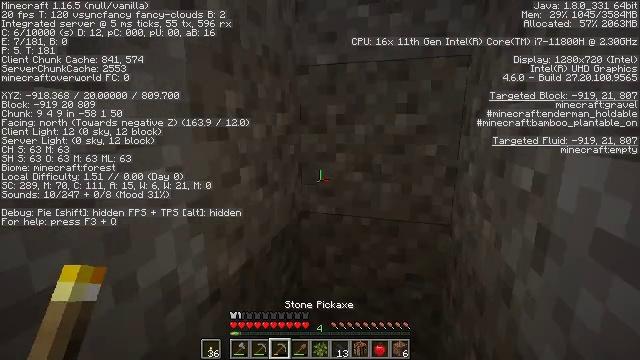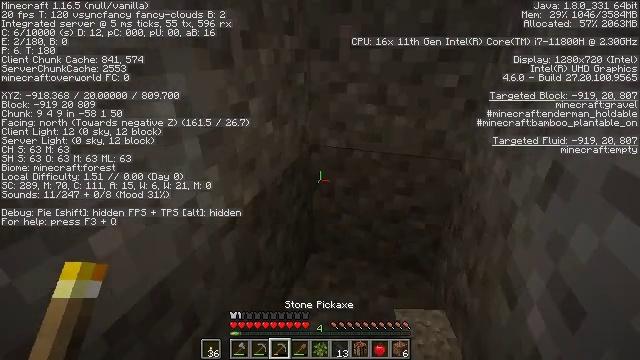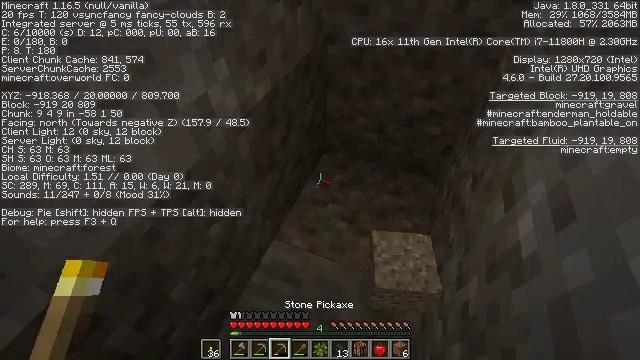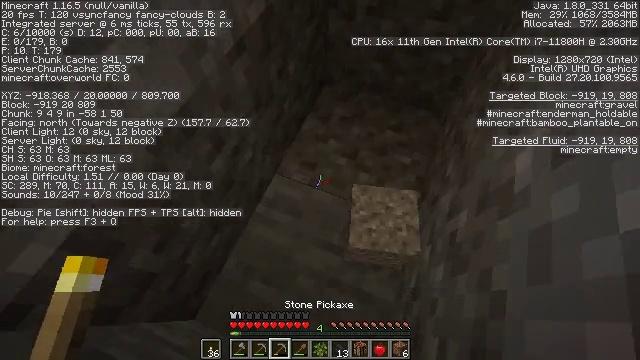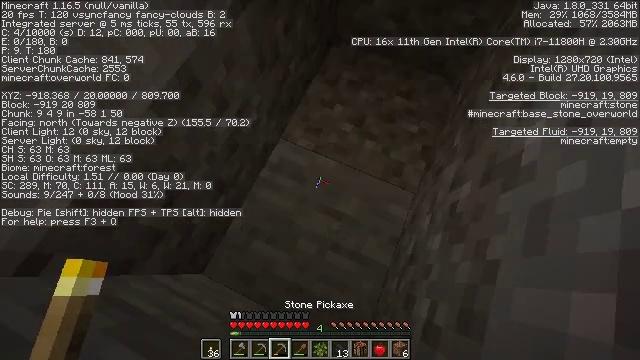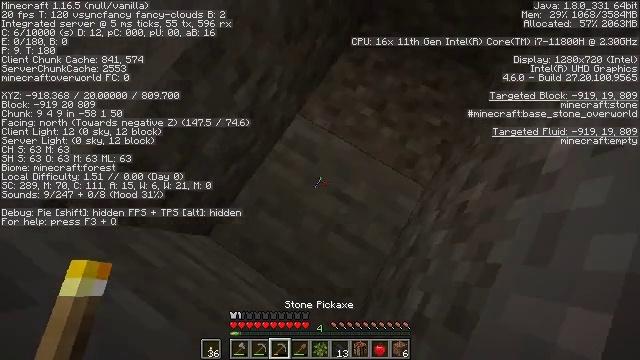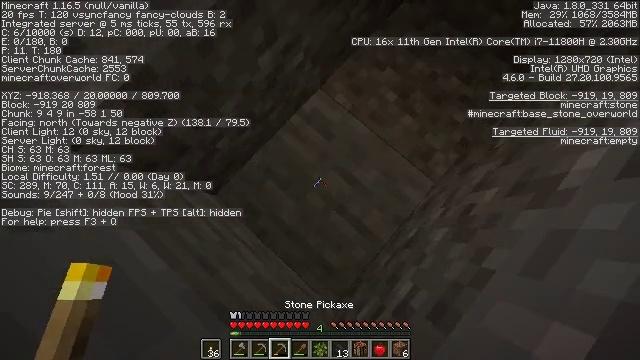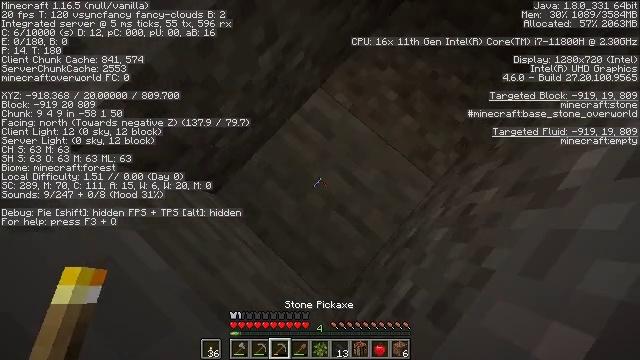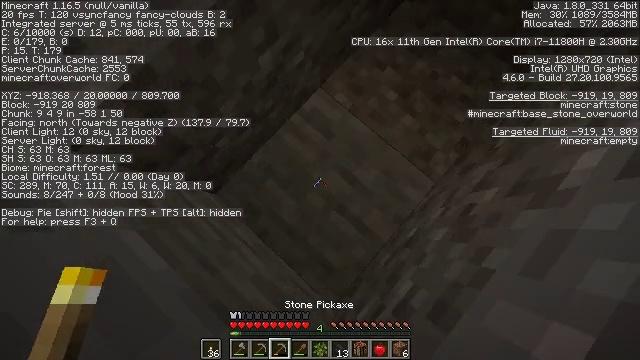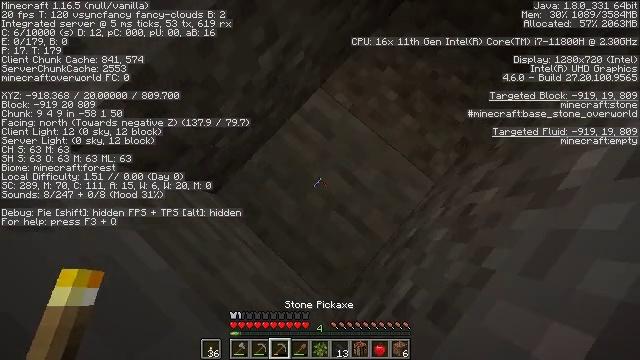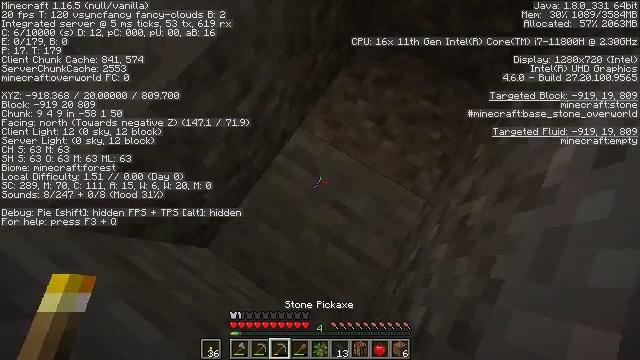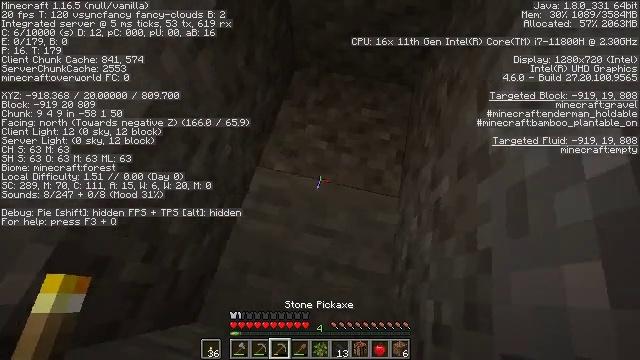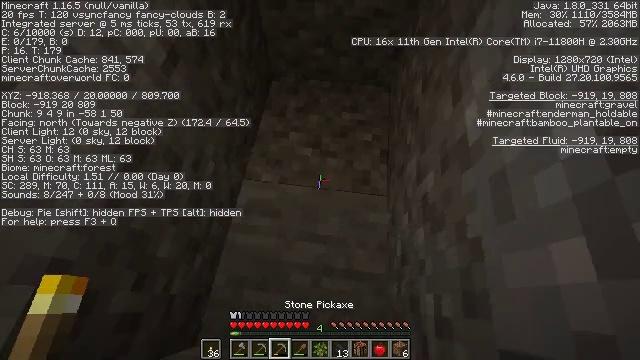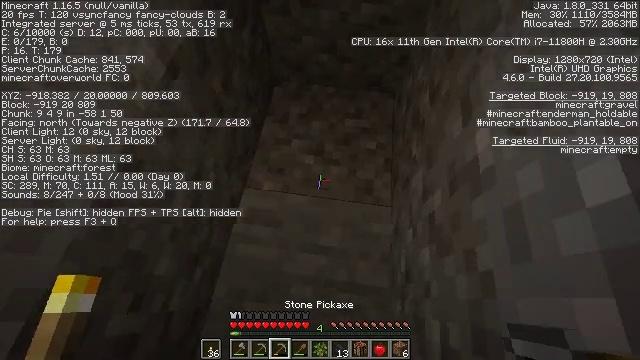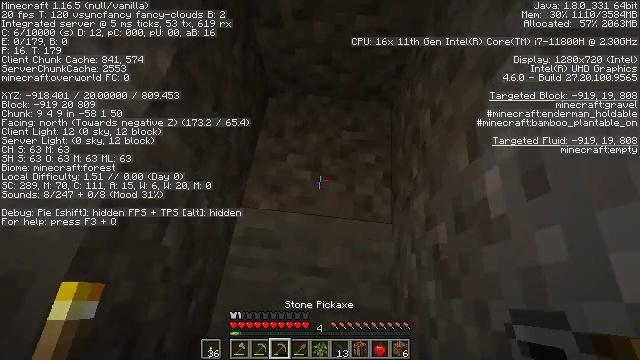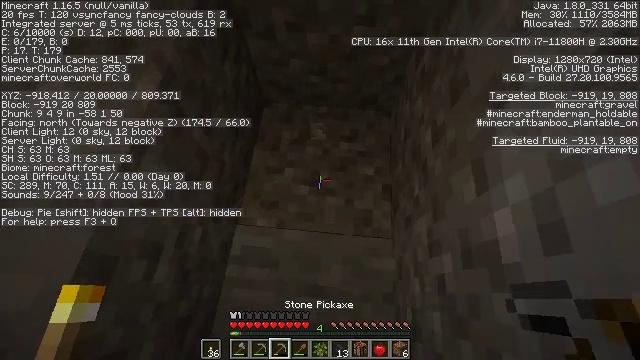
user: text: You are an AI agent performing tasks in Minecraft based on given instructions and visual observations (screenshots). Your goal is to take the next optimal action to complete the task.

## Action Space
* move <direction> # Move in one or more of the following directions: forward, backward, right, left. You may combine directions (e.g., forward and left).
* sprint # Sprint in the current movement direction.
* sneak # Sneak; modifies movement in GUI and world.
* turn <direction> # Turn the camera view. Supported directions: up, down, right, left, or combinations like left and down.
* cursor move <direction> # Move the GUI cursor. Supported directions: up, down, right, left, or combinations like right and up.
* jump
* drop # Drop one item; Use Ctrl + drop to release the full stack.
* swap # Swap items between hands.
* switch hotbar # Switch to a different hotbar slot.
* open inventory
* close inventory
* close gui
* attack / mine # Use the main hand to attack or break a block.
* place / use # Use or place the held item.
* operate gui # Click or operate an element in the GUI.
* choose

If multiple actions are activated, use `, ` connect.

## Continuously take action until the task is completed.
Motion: motion action
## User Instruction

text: Break the gravel block.
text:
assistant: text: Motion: turn left and down
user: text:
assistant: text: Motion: turn left and down
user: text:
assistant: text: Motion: turn down
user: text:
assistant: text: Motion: turn left and down
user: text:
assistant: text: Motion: turn left and down
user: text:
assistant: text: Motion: turn left and down
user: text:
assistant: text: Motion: no_op
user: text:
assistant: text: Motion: no_op
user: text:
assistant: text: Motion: no_op
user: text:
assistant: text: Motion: turn right and up
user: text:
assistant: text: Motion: turn right and up
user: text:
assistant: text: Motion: turn right and up
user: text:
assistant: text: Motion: move forward
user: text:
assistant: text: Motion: move forward, turn right
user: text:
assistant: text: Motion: turn right, attack / mine
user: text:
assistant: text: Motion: attack / mine
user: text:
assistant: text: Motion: attack / mine
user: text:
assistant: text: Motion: attack / mine
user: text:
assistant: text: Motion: turn down, attack / mine
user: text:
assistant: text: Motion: turn left and down, attack / mine
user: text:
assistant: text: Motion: attack / mine
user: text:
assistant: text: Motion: attack / mine
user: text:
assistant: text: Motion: turn up
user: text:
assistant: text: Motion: turn right and up
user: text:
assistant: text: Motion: turn up
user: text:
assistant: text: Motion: turn right and up
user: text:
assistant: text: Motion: turn up
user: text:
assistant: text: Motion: turn up
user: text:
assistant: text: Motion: no_op
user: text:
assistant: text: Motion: no_op